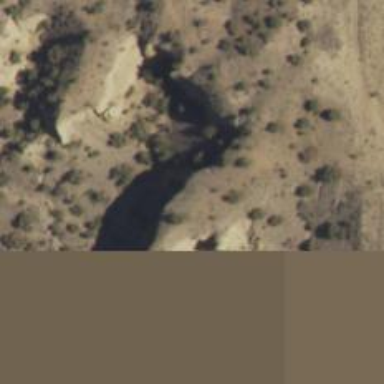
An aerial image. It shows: Natural cliff.